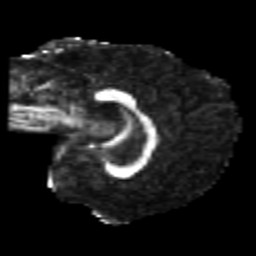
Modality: FA
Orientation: sagittal
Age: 24
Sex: female
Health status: healthy
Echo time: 0.074 s